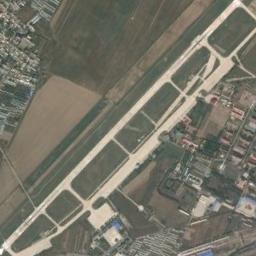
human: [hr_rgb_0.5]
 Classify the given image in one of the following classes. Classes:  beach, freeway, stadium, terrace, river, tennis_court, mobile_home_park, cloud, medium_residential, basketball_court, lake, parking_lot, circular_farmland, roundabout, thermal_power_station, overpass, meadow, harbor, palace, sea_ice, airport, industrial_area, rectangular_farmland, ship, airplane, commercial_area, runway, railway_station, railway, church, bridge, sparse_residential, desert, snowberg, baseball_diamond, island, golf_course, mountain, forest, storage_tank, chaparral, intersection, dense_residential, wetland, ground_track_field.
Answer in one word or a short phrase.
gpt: airport